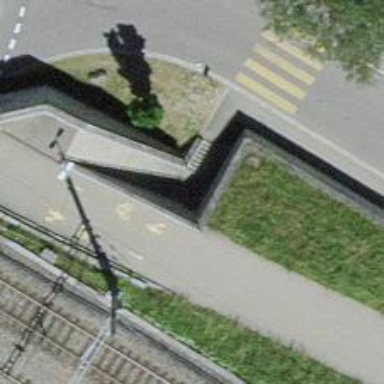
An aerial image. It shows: Concrete steps.